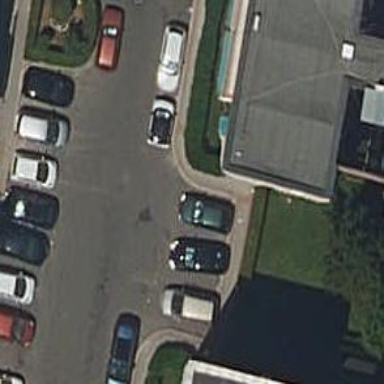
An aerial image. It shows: Sidewalk.